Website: bh-photo
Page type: payment
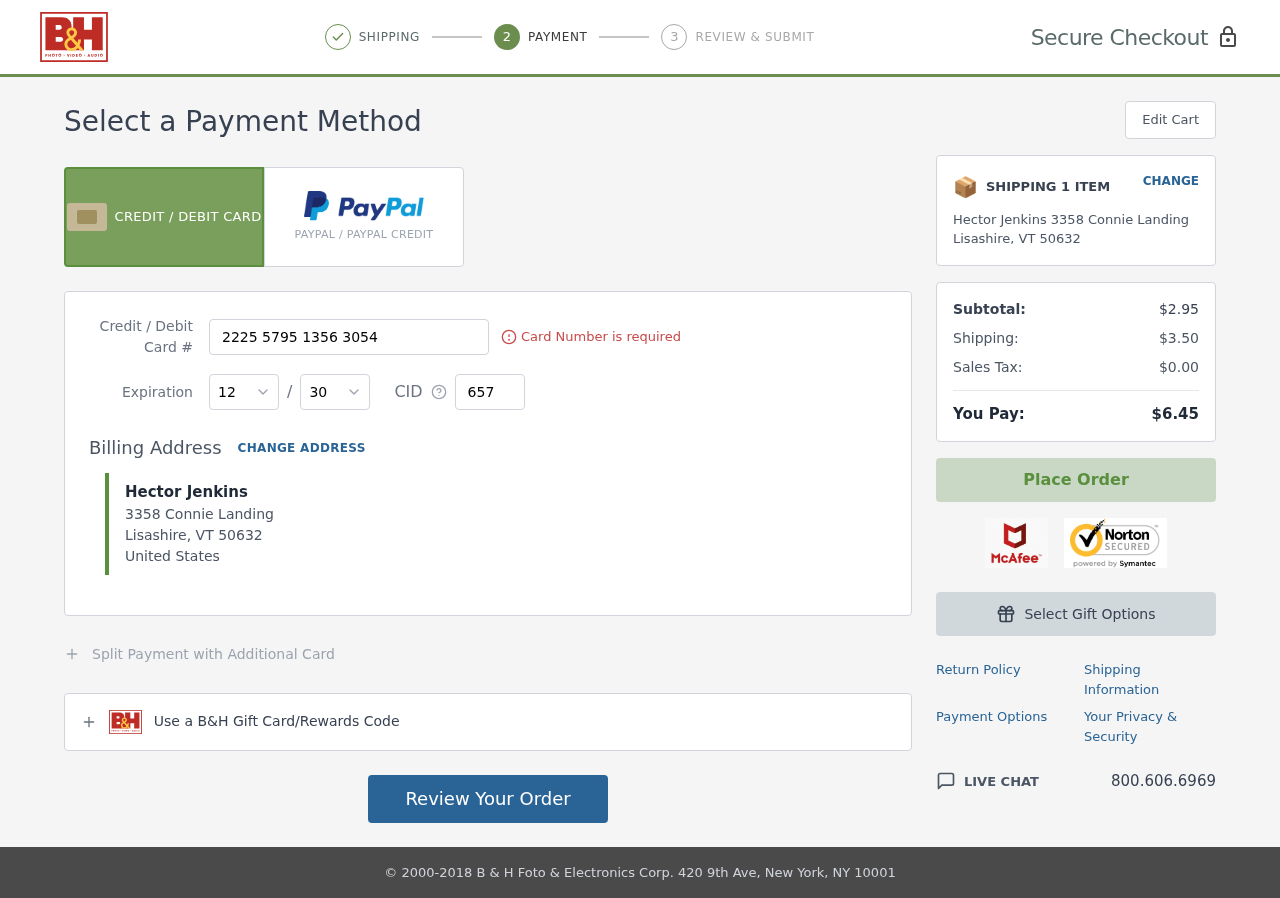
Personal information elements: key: PII_CARD_CVV
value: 657
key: PII_CARD_EXPIRY_MONTH
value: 12
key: PII_CARD_EXPIRY_YEAR
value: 30
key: PII_CARD_NUMBER
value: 2225 5795 1356 3054
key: PII_CITY
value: Lisashire
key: PII_COUNTRY
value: United States
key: PII_FULLNAME
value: Hector Jenkins
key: PII_POSTCODE
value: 50632
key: PII_STATE_ABBR
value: VT
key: PII_STREET
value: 3358 Connie Landing
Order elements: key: ORDER_NUM_ITEMS
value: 1
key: ORDER_SUBTOTAL
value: $2.95
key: ORDER_SHIPPING_COST
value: $3.50
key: ORDER_TAX
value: $0.00
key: ORDER_TOTAL
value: $6.45